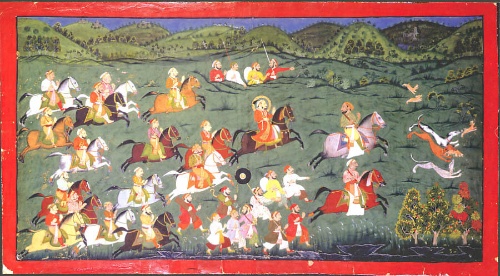
Artist: Unidentified artist
Date: ca. 1720–30
Object type: Painting
Classification: Paintings
Medium: Ink, opaque watercolor, and gold on paper
Culture: Western India, Rajasthan, Udaipur
Dimensions: Overall: 18 1/2 x 33 1/16 in. (47 x 84 cm)
Department: Asian Art
Credit line: Purchase, Josephine L. Berger-Nadler and Dr. M. Leon Canick Gift, and Rogers Fund, 1996
Accession year: 1996
Repository: Metropolitan Museum of Art, New York, NY
Tags: Dogs|Horses|Rabbits|Men|Hunting